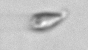
Label: Cryptophyta